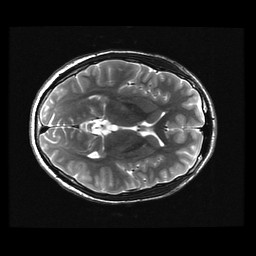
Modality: T2w
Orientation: axial
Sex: male
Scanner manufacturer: ge
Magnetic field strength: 3 T
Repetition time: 5 s
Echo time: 0.1017 s